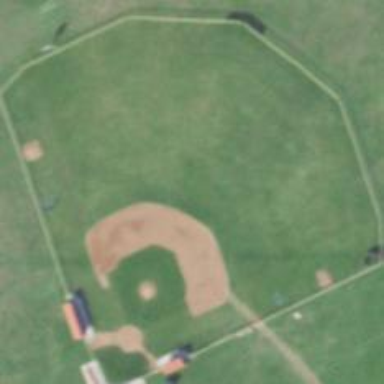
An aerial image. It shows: Baseball pitch for leisure land.